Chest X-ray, AP view. Patient: 29 years old, sex M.
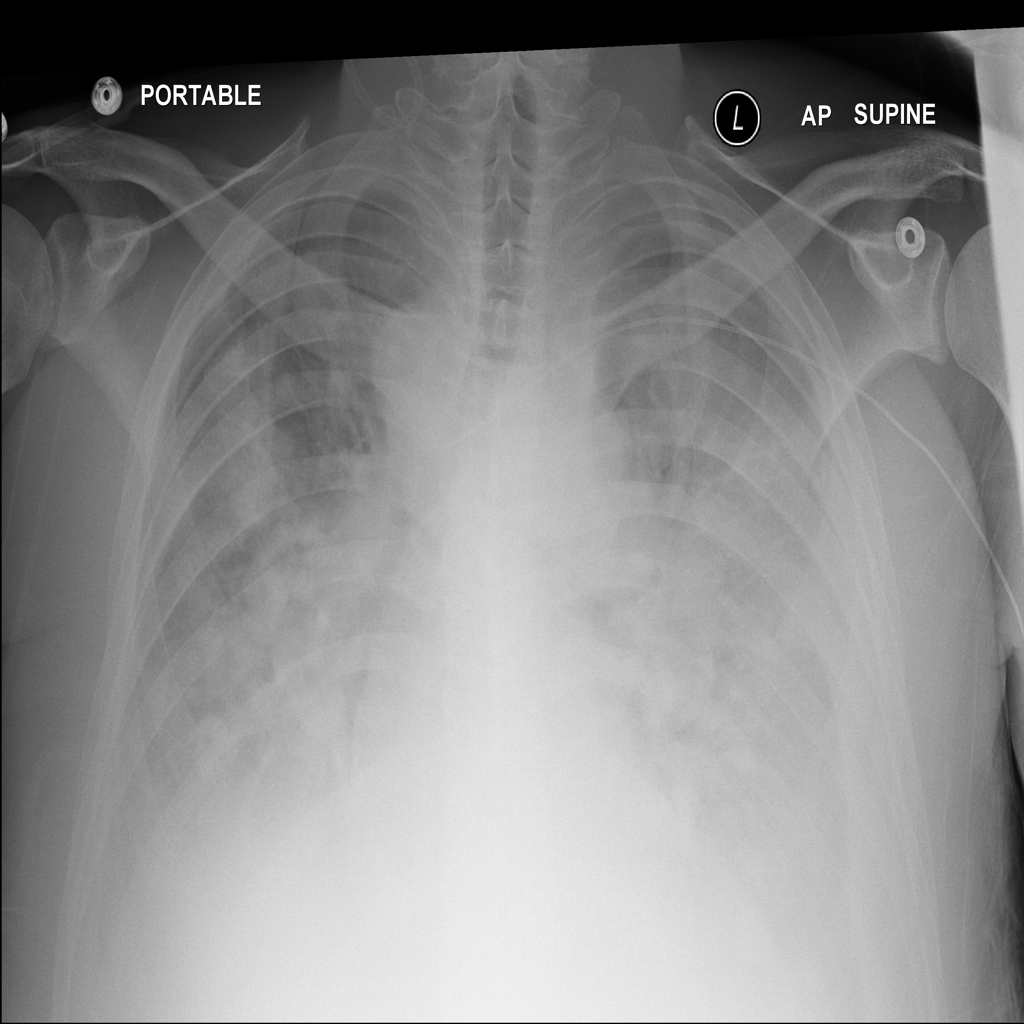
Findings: Effusion, Infiltration